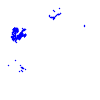
Particle: proton